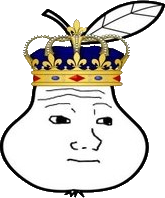
Label: 5_Objakt